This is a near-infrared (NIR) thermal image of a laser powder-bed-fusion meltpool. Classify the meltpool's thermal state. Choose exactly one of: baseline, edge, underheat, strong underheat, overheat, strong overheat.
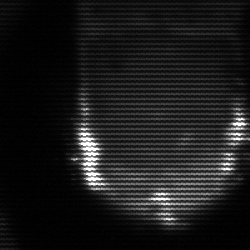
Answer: baseline